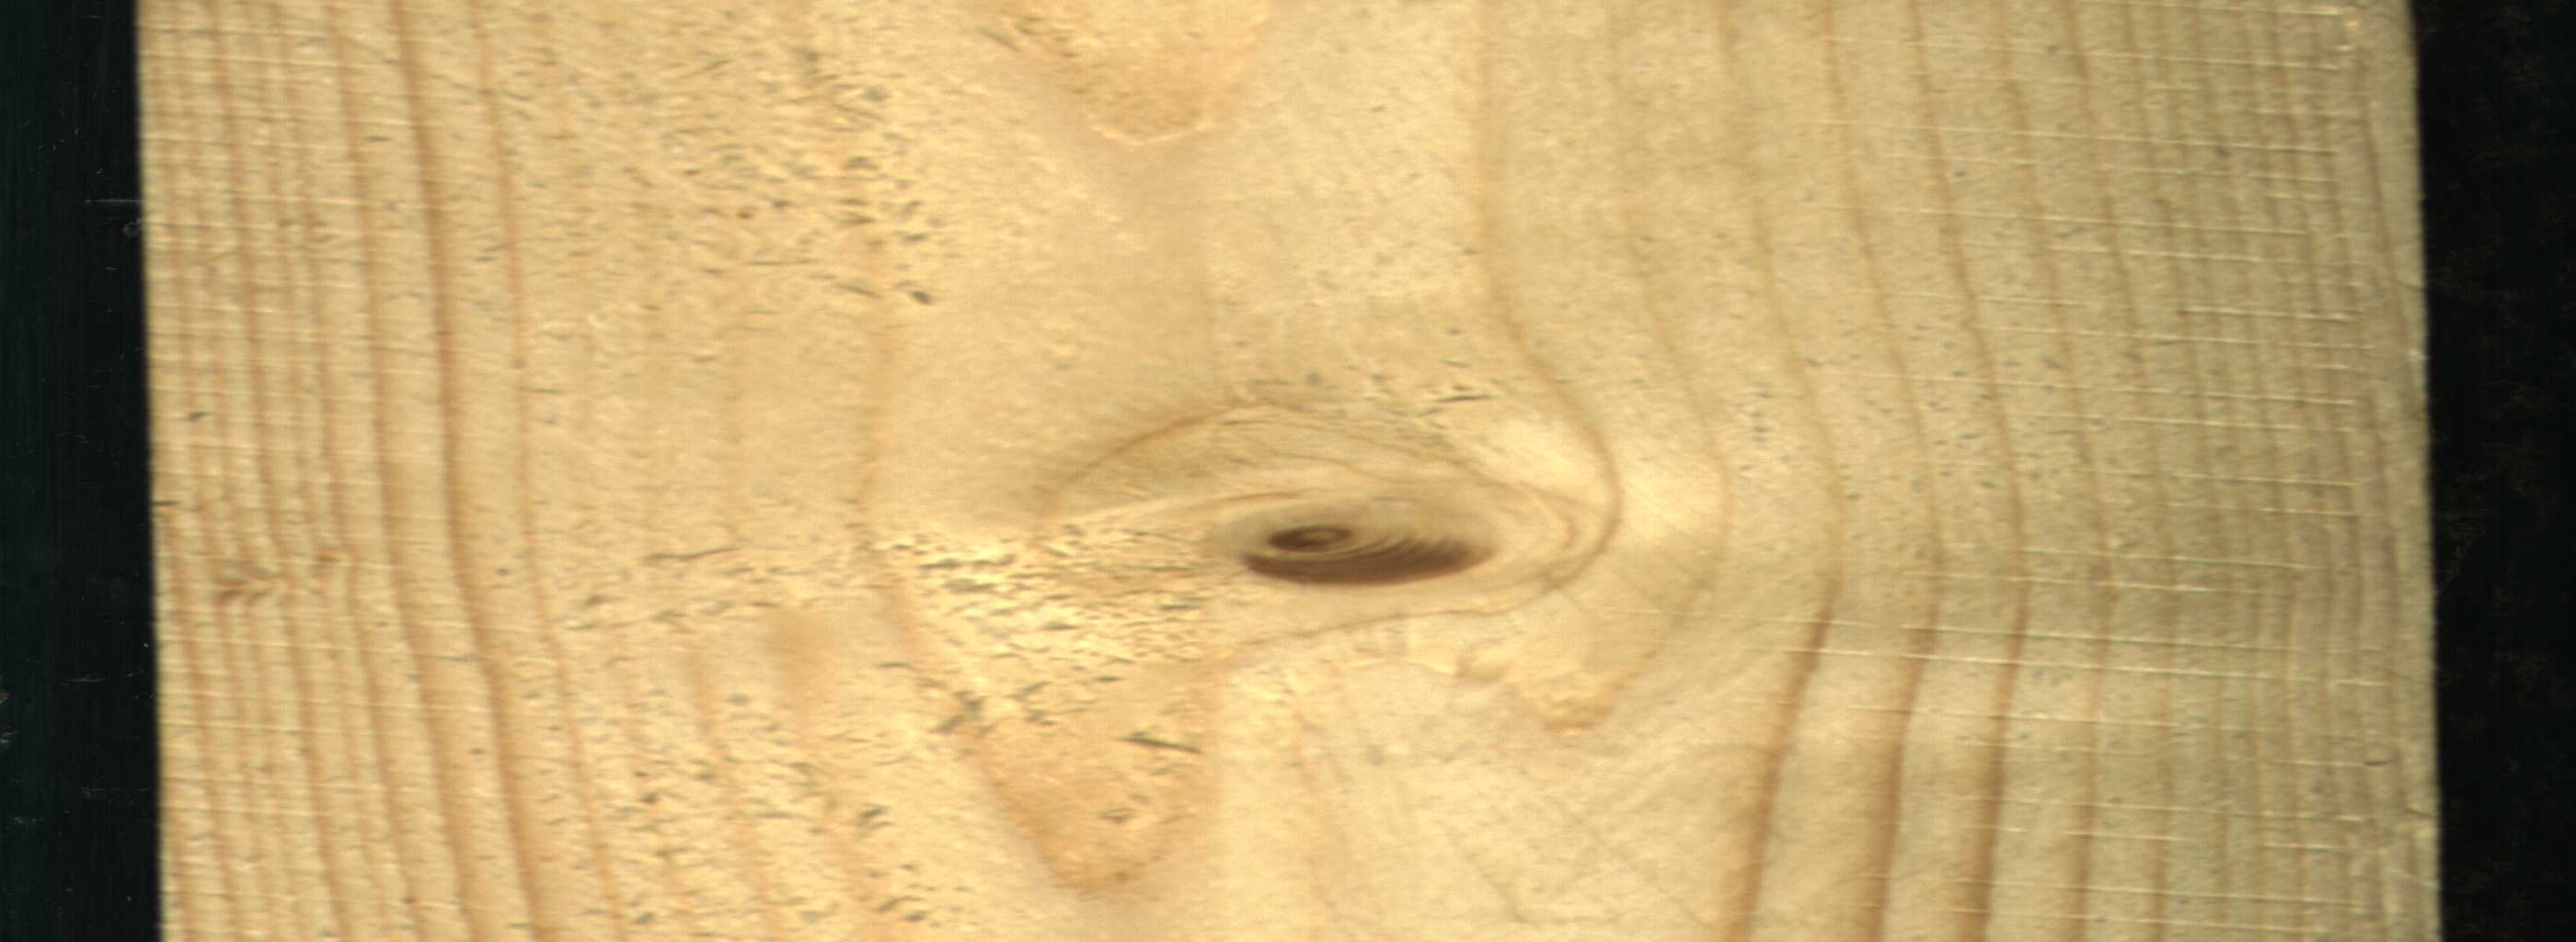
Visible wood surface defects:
Live_Knot